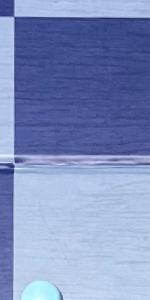
Label: Empty